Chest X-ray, AP view. Patient: 14 years old, sex M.
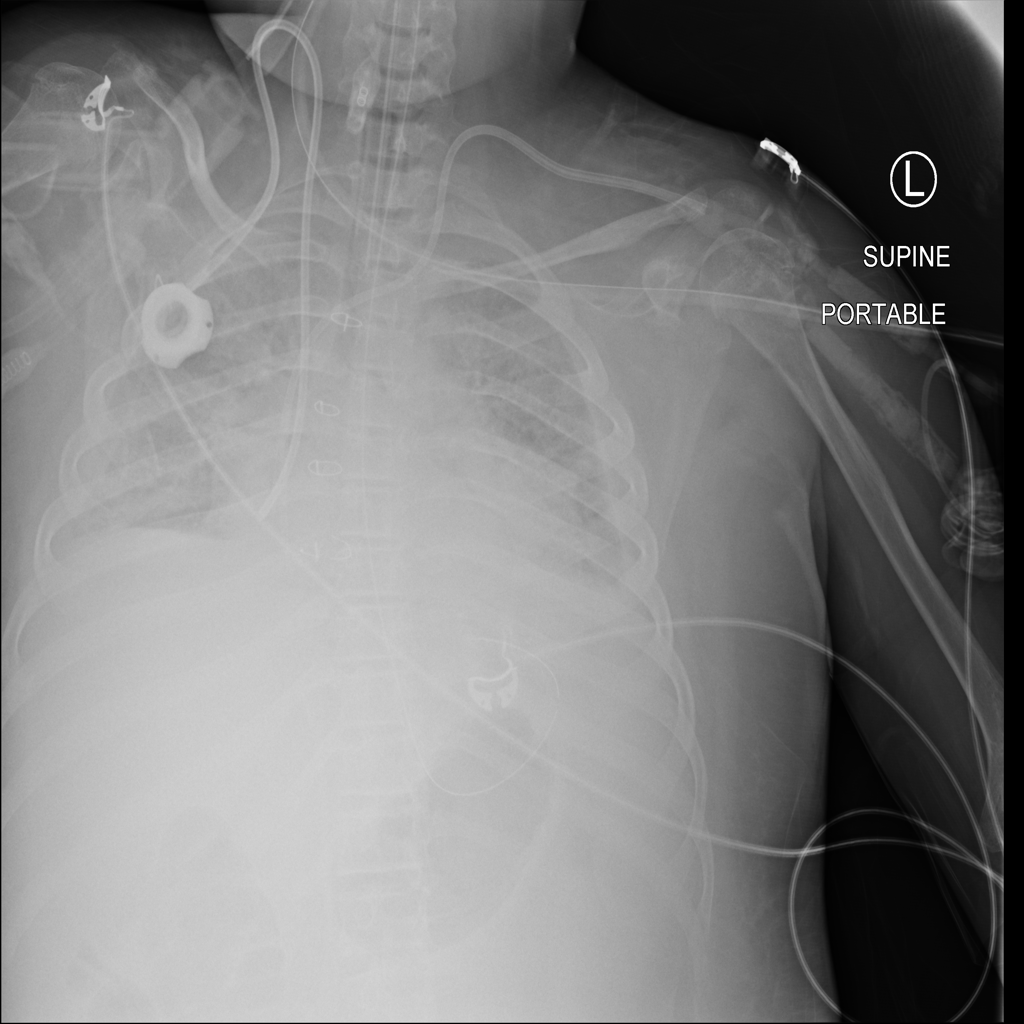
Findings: Effusion